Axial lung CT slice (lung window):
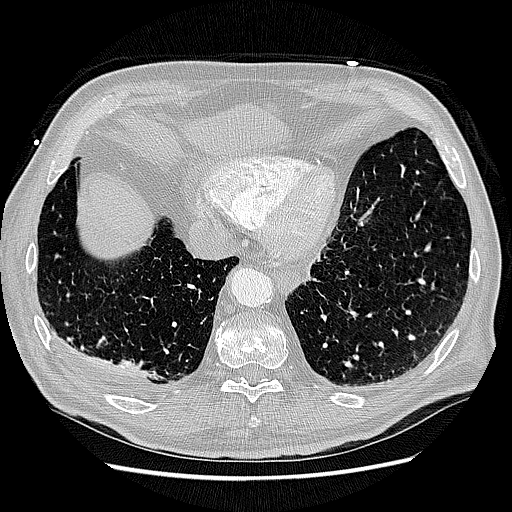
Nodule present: no